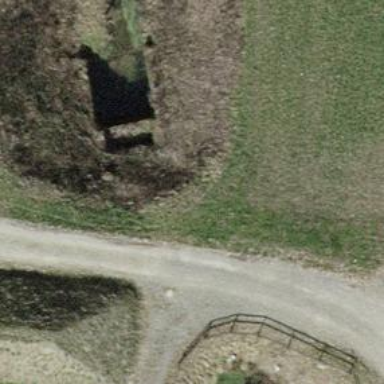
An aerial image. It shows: Culvert tunnel.